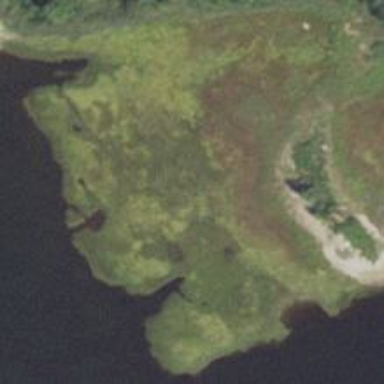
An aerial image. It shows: Tidal wetland characterized by saltmarsh vegetation.